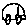
Label: car